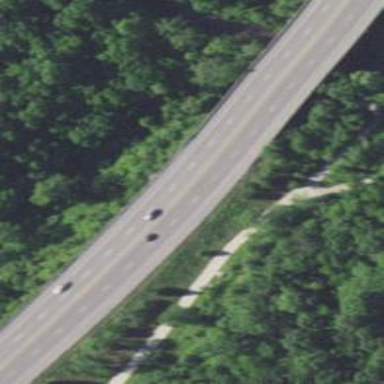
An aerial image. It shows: Primary highway.